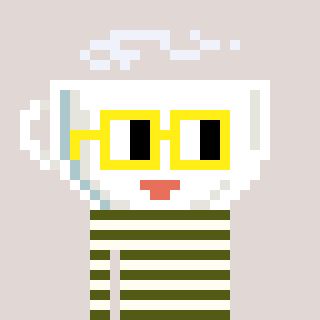
a pixel art character with square yellow glasses, a mug-shaped head and a grayscale-colored body on a warm background